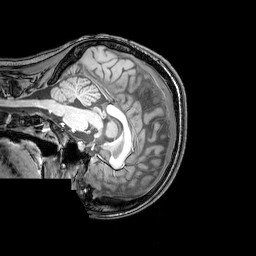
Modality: T1w
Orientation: sagittal
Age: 23
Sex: female
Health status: healthy
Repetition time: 0.081 s
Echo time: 0.037 s